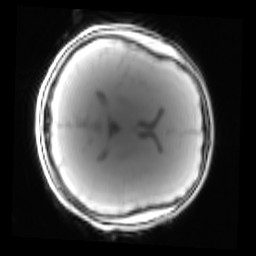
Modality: PDw
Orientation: axial
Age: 14
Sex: female
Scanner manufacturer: siemens
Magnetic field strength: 3 T
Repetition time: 0.25 s
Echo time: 0.00103 s